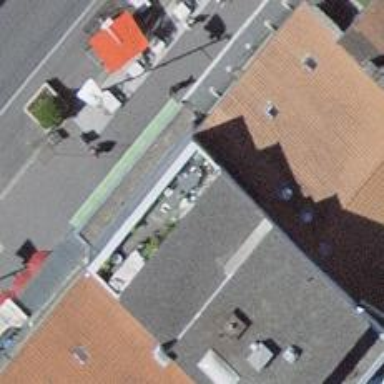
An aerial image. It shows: Fast food establishment.